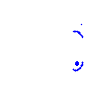
Particle: kaon